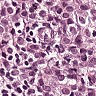
Metastatic tissue present: yes